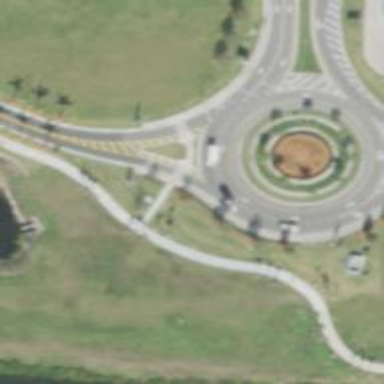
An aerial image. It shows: Tertiary road with asphalt surface leading to roundabout.